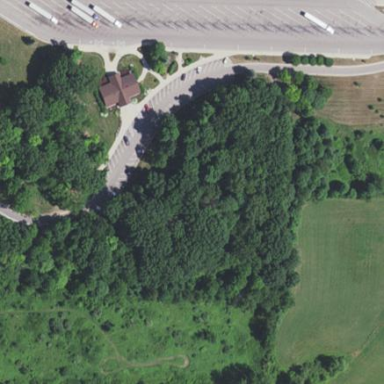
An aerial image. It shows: Rest area on the road.